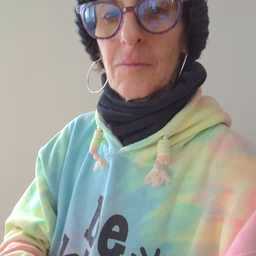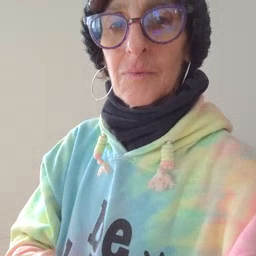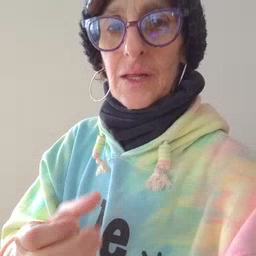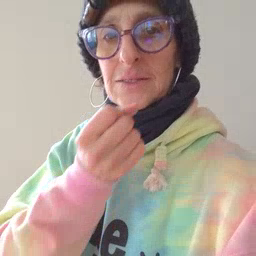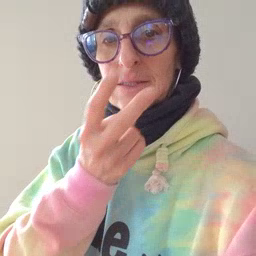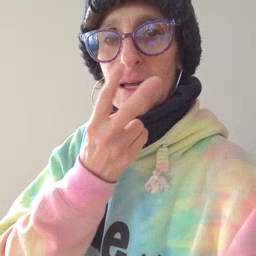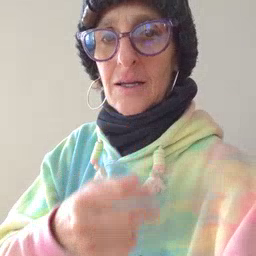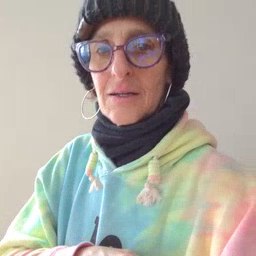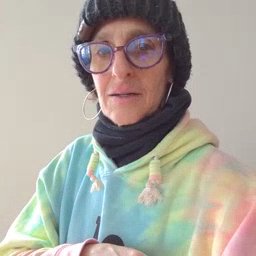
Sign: snack